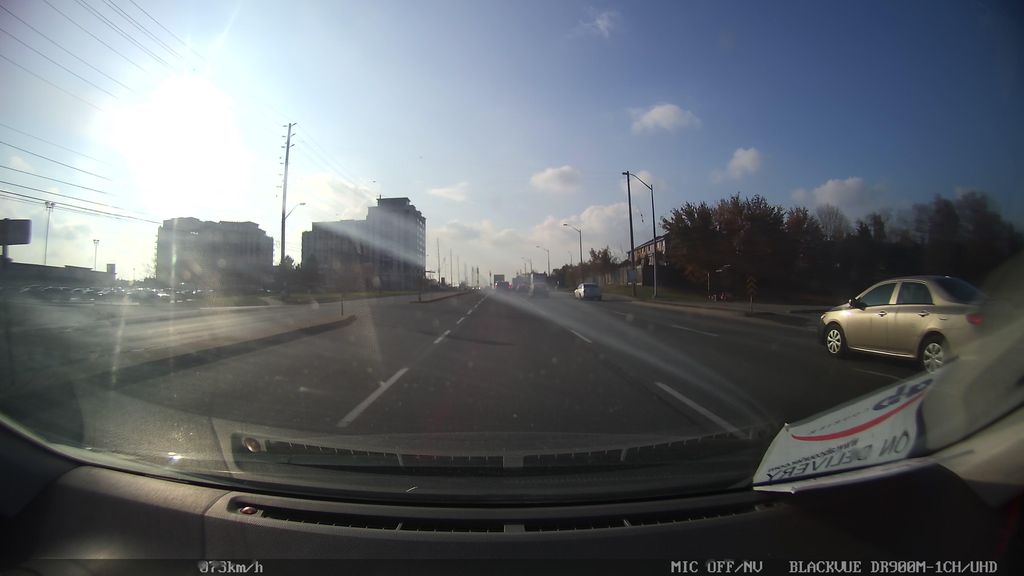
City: toronto